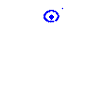
Particle: pion